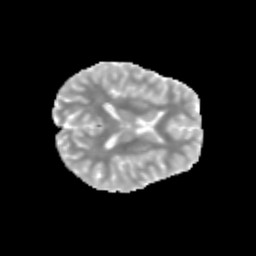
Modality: MD
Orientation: axial
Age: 12
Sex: female
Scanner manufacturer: siemens
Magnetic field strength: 3 T
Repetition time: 3.8 s
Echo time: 0.07 s